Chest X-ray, PA view. Patient: 43 years old, sex F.
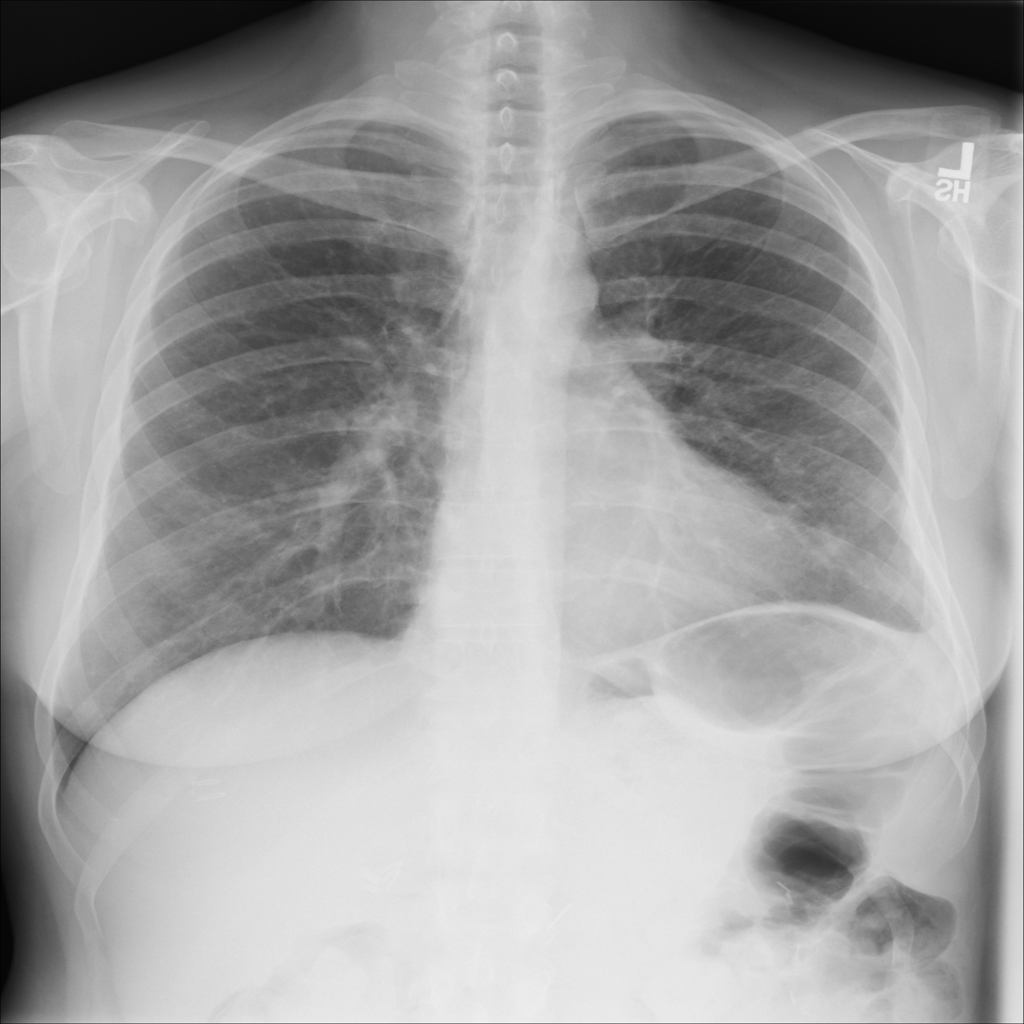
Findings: No Finding